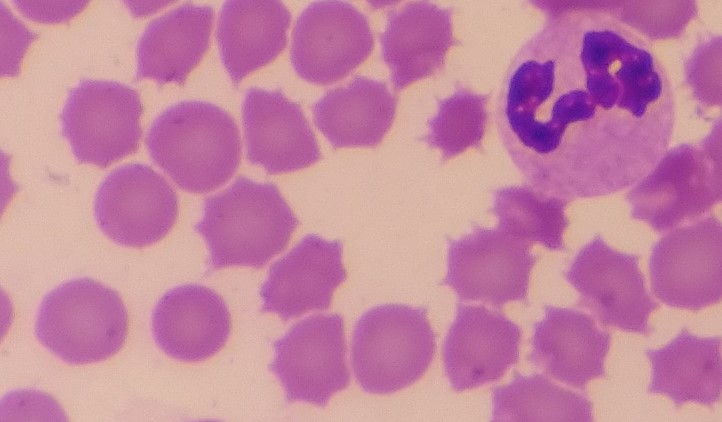
White blood cell type: Neutrophil